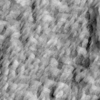
Label: not_dusty